Question: everybody, sorry for disturb, but I am being quite new with r faced a crucial difficuty: I want to create an animated map of Russin with changes in unemployment with differnt years, like. To start with I read a number of themes here, including <URL> , but with unemployment, like I have made for one year!
Here is the code :
'''
require(sp)
require(maptools)
require(RColorBrewer)
require(rgdal)
rus<-url("http://www.filefactory.com/file/4h1hb5c1cw7r/n/RUS_adm1_RData")
print(load(rus))
unempl1 <- read.delim2(file="C:\unempl11.txt", header = TRUE,
sep = ";",quote = "", dec=",", stringsAsFactors=F)
unempl2<- read.delim2(file="C:\unempl12.txt", header = TRUE,
sep = ";",quote = "", dec=",", stringsAsFactors=F)
gadm_names <-gadm.prj$NAME_1
total <- length(gadm_names)
pb <- txtProgressBar(min = 0, max = total, style = 3)
order <- vector()
for (i in 1:total){
order[i] <- agrep(gadm_names[i], unempl1$region,
max.distance = 0.2)[1]
setTxtProgressBar(pb, i) # update progress bar
}
for (l in 1:total){
order[l] <- agrep(gadm_names[l], unempl2$region,
max.distance = 0.2)[1]
setTxtProgressBar(pb, i) # update progress bar
}
col_no_1 <- as.factor(as.numeric(cut(unempl1$data[order],
c(0,2.5,5,7.5,10,15,100))))
col_no_2<- as.factor(as.numeric(cut(unempl2$data[order],
c(0,2.5,5,7.5,10,15,100))))
levels(col_no_1) <- c("<2,5%", "2,5-5%", "5-7,5%",
"7,5-10%", "10-15%", ">15%")
gadm.prj$col_no_1 <- col_no_1
myPalette1<-brewer.pal(6,"Purples")
levels(col_no_2) <- c("<2,5%", "2,5-5%", "5-7,5%",
"7,5-10%", "10-15%", ">15%")
gadm.prj$col_no_2 <- col_no_2
myPalette2<-brewer.pal(6,"Purples")
proj4.str <- CRS("+init=epsg:3413 +lon_0=105")
gadm.prj <- spTransform(gadm, proj4.str)
spplot(gadm.prj, "col_no", col=grey(.9), col.regions=myPalette,
main="Unemployment in Russia by region")
'''
Sorry for being such not understanding, but I really need a help.
Thanks in advance!
<URL>
New code, which I tried using following advice
'''
library(sp)
library(rgdal)
library(spacetime)
library(animation)
rus <- url("http://www.filefactory.com/file/4h1hb5c1cw7r/n/RUS_adm1_RData")
load(rus)
proj4.str <- CRS("+init=epsg:3413 +lon_0=105")
gadm.prj <- spTransform(gadm, proj4.str)
N <- nrow(gadm.prj)
pols <- geometry(gadm.prj)
nms<-gadm$NAME_1
vals1 <- read.csv2("C:\unempl11.txt")
ord1 <- match(nms, vals1$region)
vals1 <- vals1[ord1,]
vals2 <- read.csv2("C:\unempl12.txt")
ord2 <- match(nms, vals2$region)
vals2 <- vals2[ord2,]
nDays <- 2
tt <- seq(as.Date('2011-01-01'), by='year', length=nDays)
vals <- data.frame(rbind(vals1, vals2))
gadmST <- STFDF(pols, time=tt, data=vals)
stplot(gadmST, animate=1, do.repeat=FALSE)
'''
<URL>
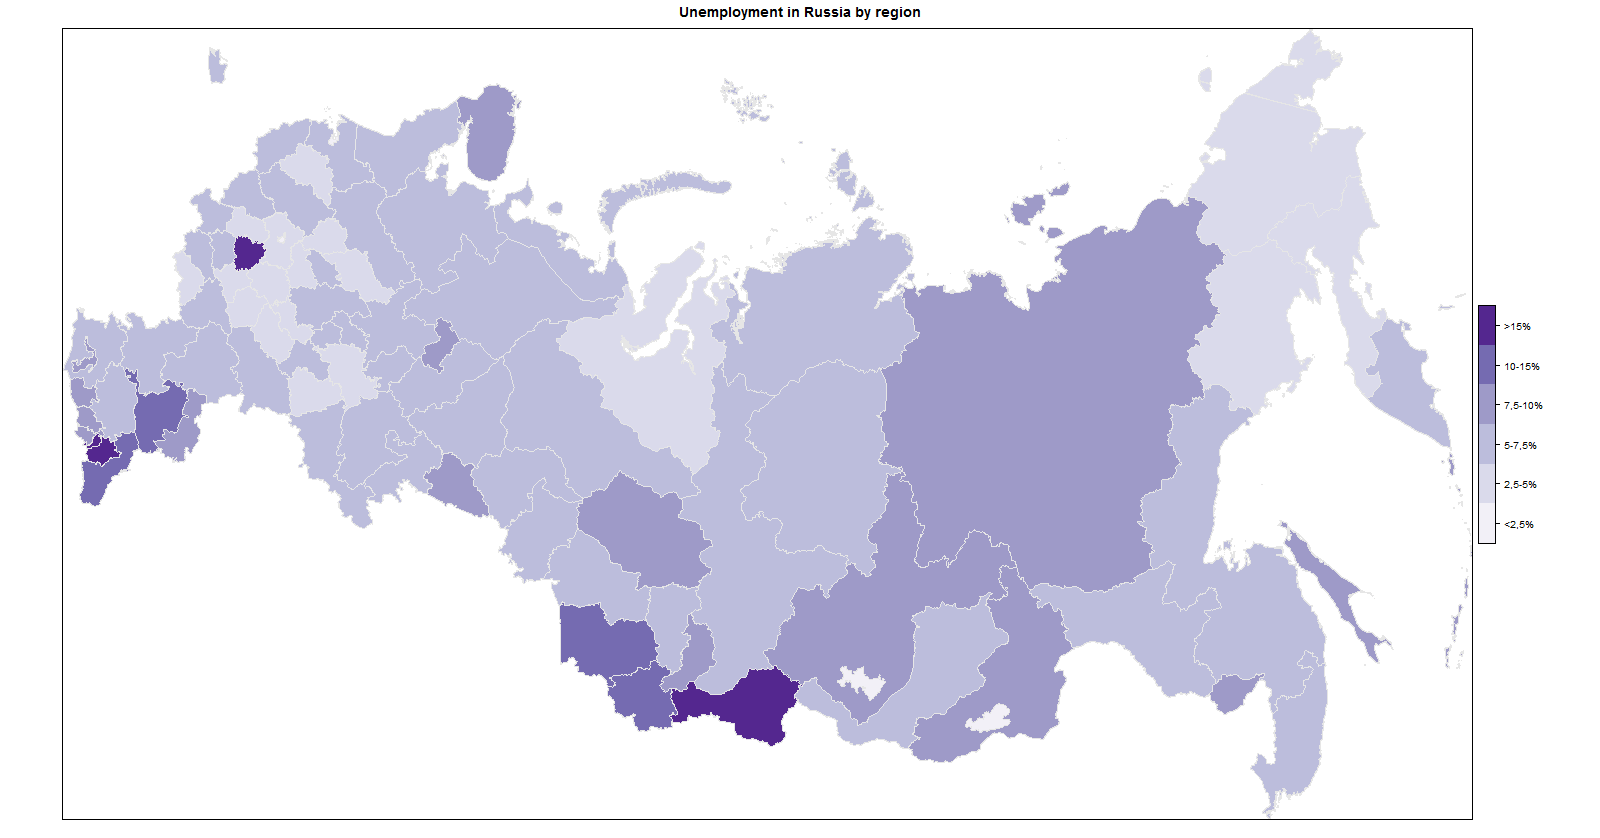
Answer: The 'spacetime' package defines the 'stplot' method with several
graphical alternatives. Use its 'animate' argument to build an
animation. First you have to define a 'STFDF' object (read the
package documentation and
<URL>
First import your 'SpatialPolygonsDataFrame'...:
'''
library(sp)
library(rgdal)
library(spacetime)
rus <- url("http://www.filefactory.com/file/4h1hb5c1cw7r/n/RUS_adm1_RData")
load(rus)
proj4.str <- CRS("+init=epsg:3413 +lon_0=105")
gadm.prj <- spTransform(gadm, proj4.str)
N <- nrow(gadm.prj)
pols <- geometry(gadm.prj)
'''
... and then add your data (two days). You have to reorder the
'data.frame' with the codes of the 'SpatialPolygon'.
'''
vals1 <- read.csv2('/tmp/unempldata/unempl11.txt')
ord1 <- match(nms, vals1$region)
vals1 <- vals1[ord1,]
vals2 <- read.csv2('/tmp/unempldata/unempl12.txt')
ord2 <- match(nms, vals2$region)
vals2 <- vals2[ord2,]
'''
Unfortunately, the region names of your data does not match exactly
with the region names of the polygons. Therefore, the previous code
will provide 'data.frame' with less rows than polygons, and the next
code will fail. You may want to clean your data before using this code
(read the 'STFDF' help page to understand how to define 'gadmST'):
'''
nDays <- 2
tt <- seq(as.Date('2013-01-01'), by='day', length=nDays)
vals <- data.frame(unempl=rbind(vals1, vals2)[,-1])
gadmST <- STFDF(pols, time=tt, data=vals)
'''
Now you are ready for the animation. Read the 'stplot' help page
to improve the graphical output using its arguments:
'''
png('gadm%02d.png')
stplot(gadmST, animate=1, do.repeat=FALSE)
dev.off()
'''
The 'png' files are the frames of a movie that can be produced
with 'ffmpeg'.
'''
system('ffmpeg -r 1 -i gadm%02d.png gadm.mp4')
'''